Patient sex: F
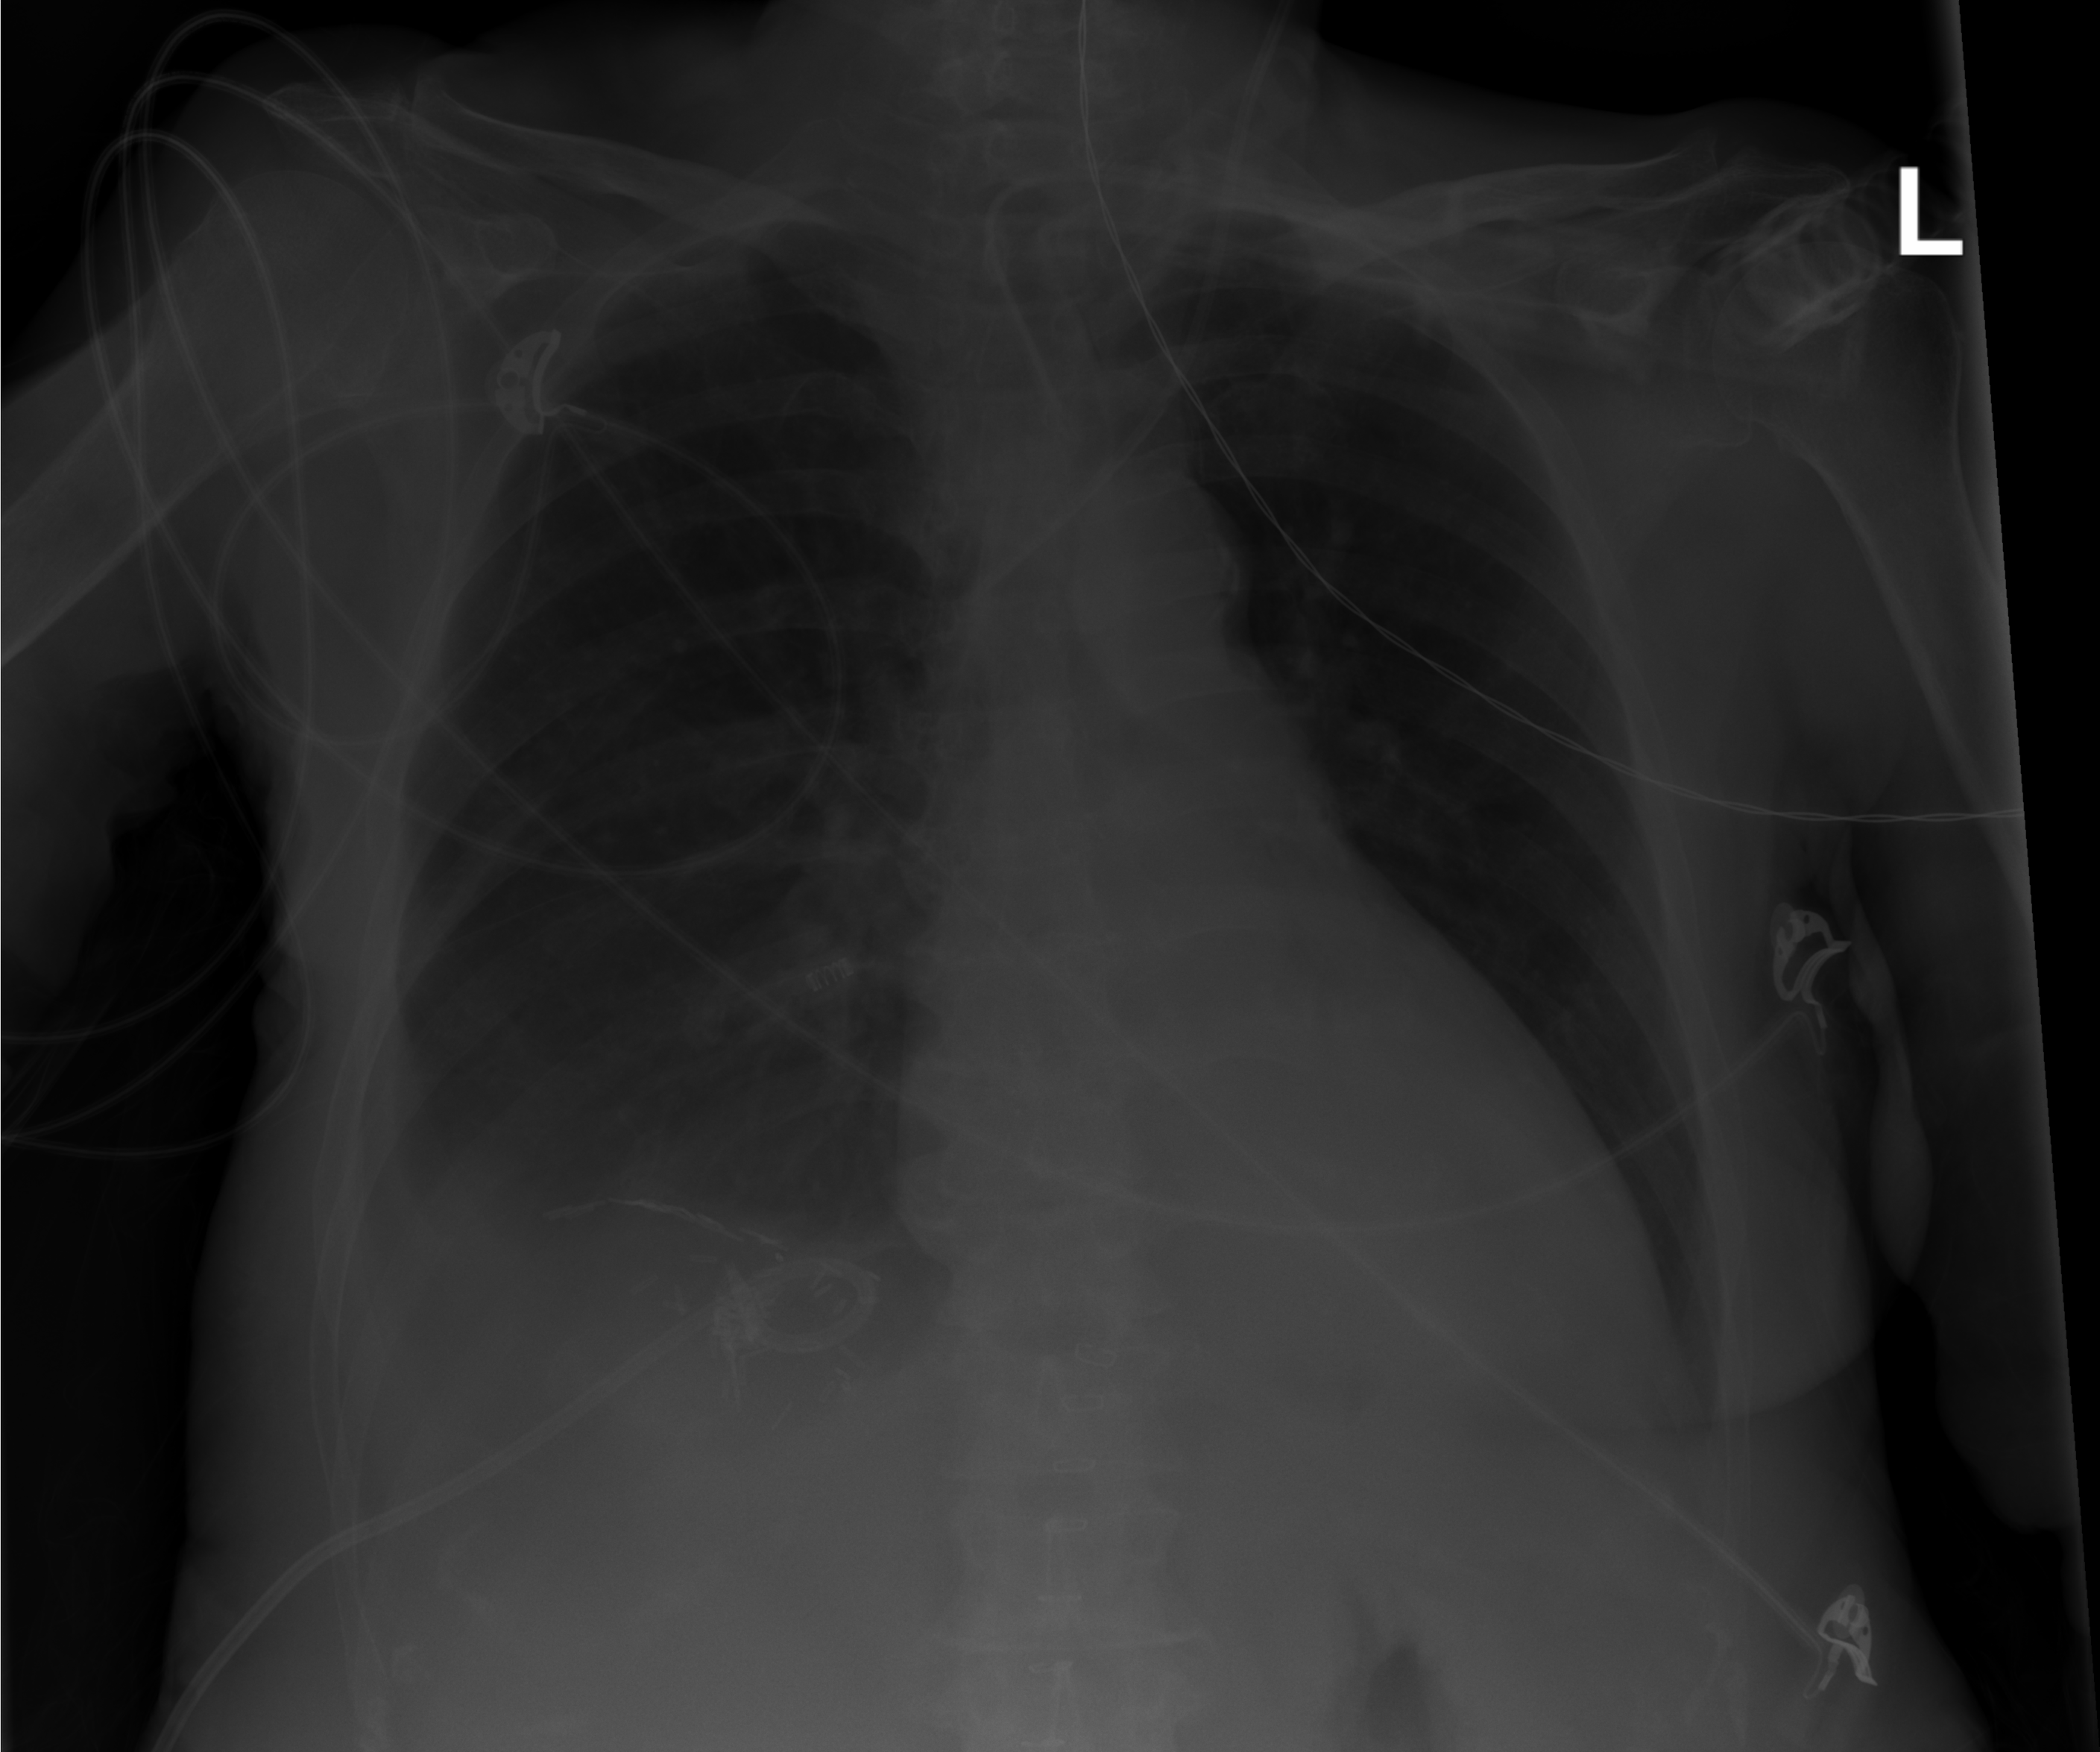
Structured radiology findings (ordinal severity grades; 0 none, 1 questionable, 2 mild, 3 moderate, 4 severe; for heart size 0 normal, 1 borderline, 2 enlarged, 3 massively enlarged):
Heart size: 0
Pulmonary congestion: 0
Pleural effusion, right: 2
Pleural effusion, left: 1
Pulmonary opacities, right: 0
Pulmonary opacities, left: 0
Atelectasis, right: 2
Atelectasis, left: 2